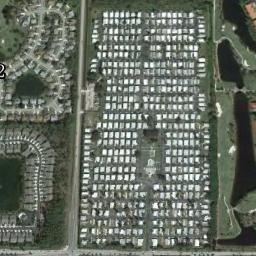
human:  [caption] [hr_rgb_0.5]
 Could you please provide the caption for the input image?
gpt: Many buildings of different shapes are in mobile home parks .

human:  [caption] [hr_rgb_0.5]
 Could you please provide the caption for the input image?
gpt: The dense mobile home park has lots of neatly arranged white mobile homes and a clearing .

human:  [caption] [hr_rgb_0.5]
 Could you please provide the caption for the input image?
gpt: Here is a road with mobile homes on both sides .

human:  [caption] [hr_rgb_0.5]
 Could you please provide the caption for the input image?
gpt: The mobile home park is on the grass next to the lake .

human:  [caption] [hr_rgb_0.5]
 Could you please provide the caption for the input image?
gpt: There are many white buildings in the mobile home park beside several lakes .